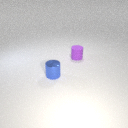
small blue metal cylinder in front of small purple rubber cylinder